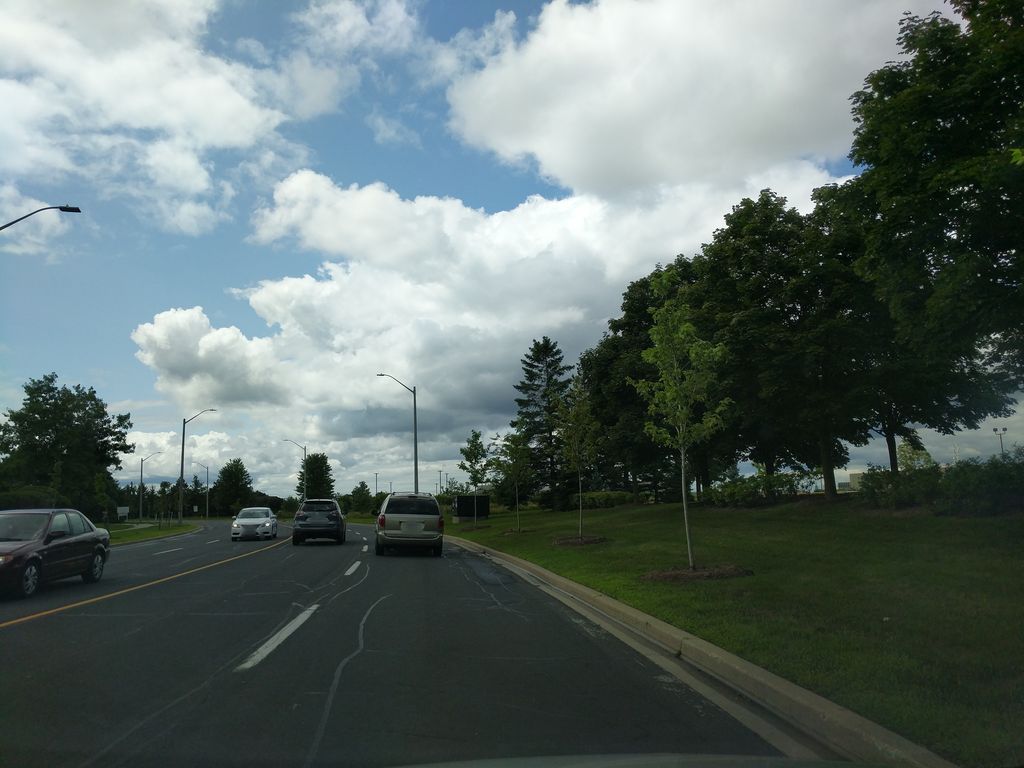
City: toronto